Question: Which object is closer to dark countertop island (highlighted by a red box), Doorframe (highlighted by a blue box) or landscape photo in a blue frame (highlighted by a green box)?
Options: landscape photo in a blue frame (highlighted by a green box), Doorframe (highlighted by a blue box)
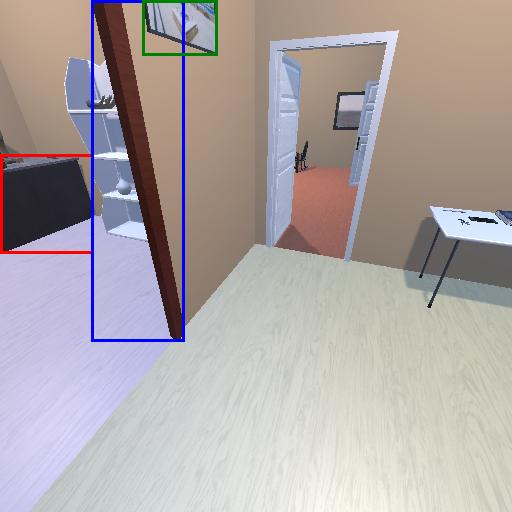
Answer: landscape photo in a blue frame (highlighted by a green box)